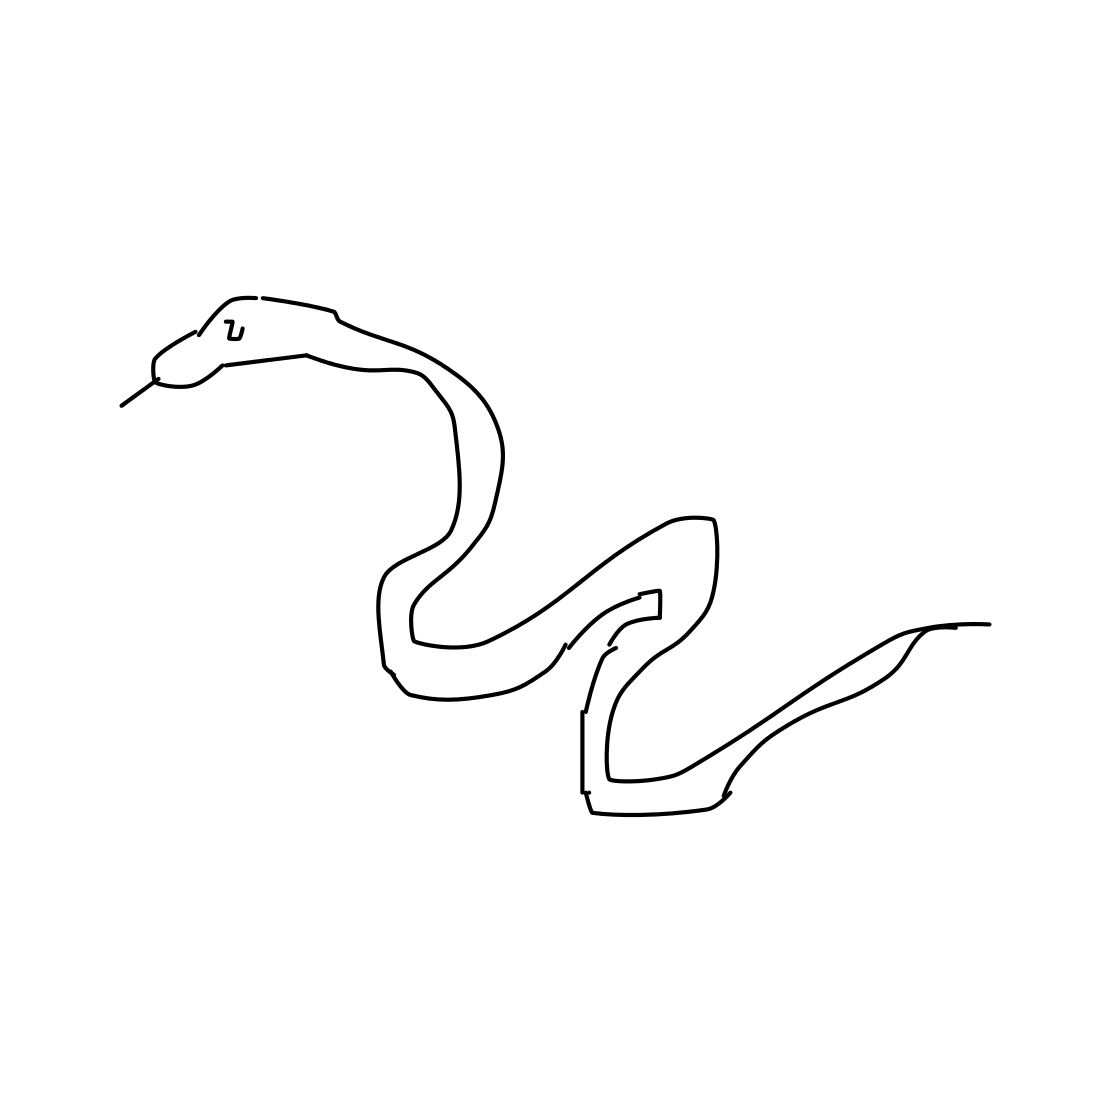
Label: snake